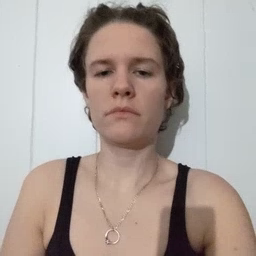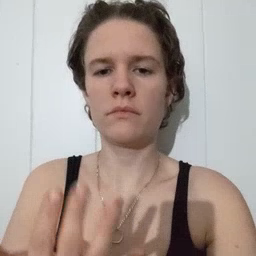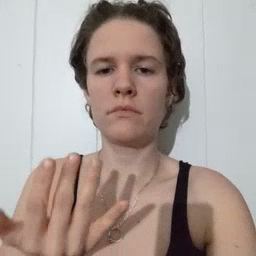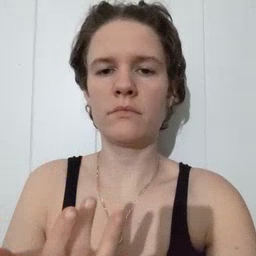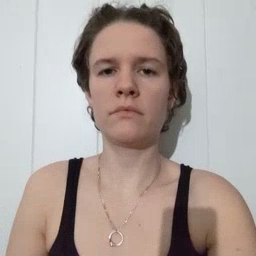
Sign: wait